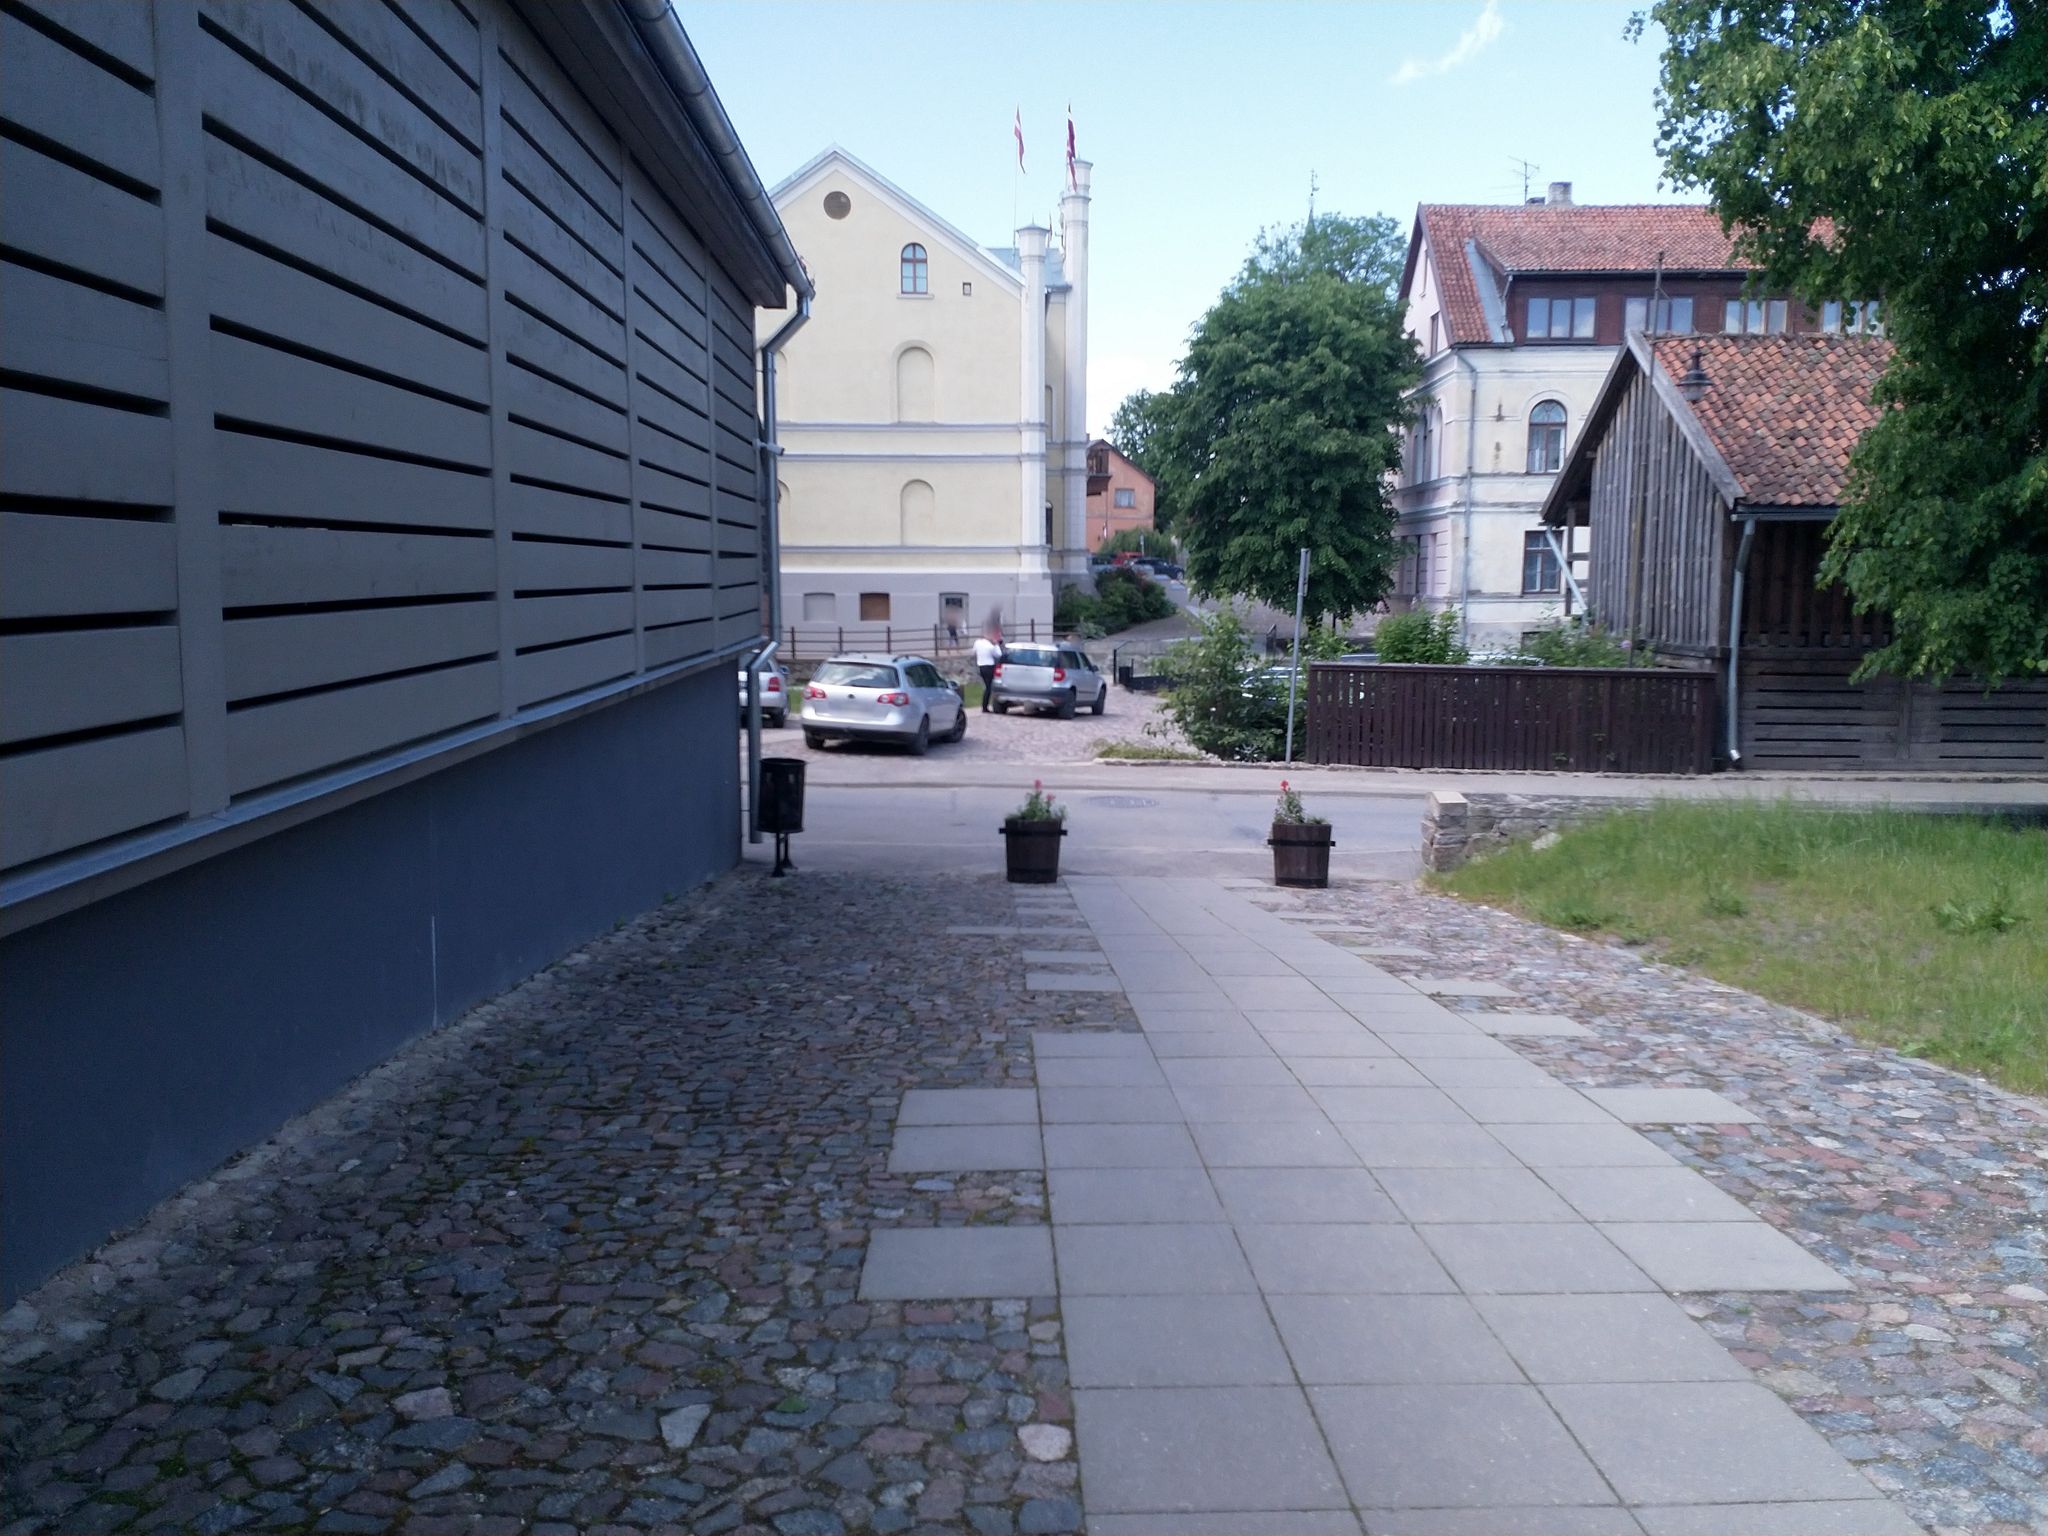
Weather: clear
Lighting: day
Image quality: good
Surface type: walking surface
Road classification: footway
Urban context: rural cluster
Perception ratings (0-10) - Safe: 3.63, Lively: 8.13, Beautiful: 6.93, Boring: 6.68, Depressing: 2.09, Wealthy: 2.19